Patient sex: M
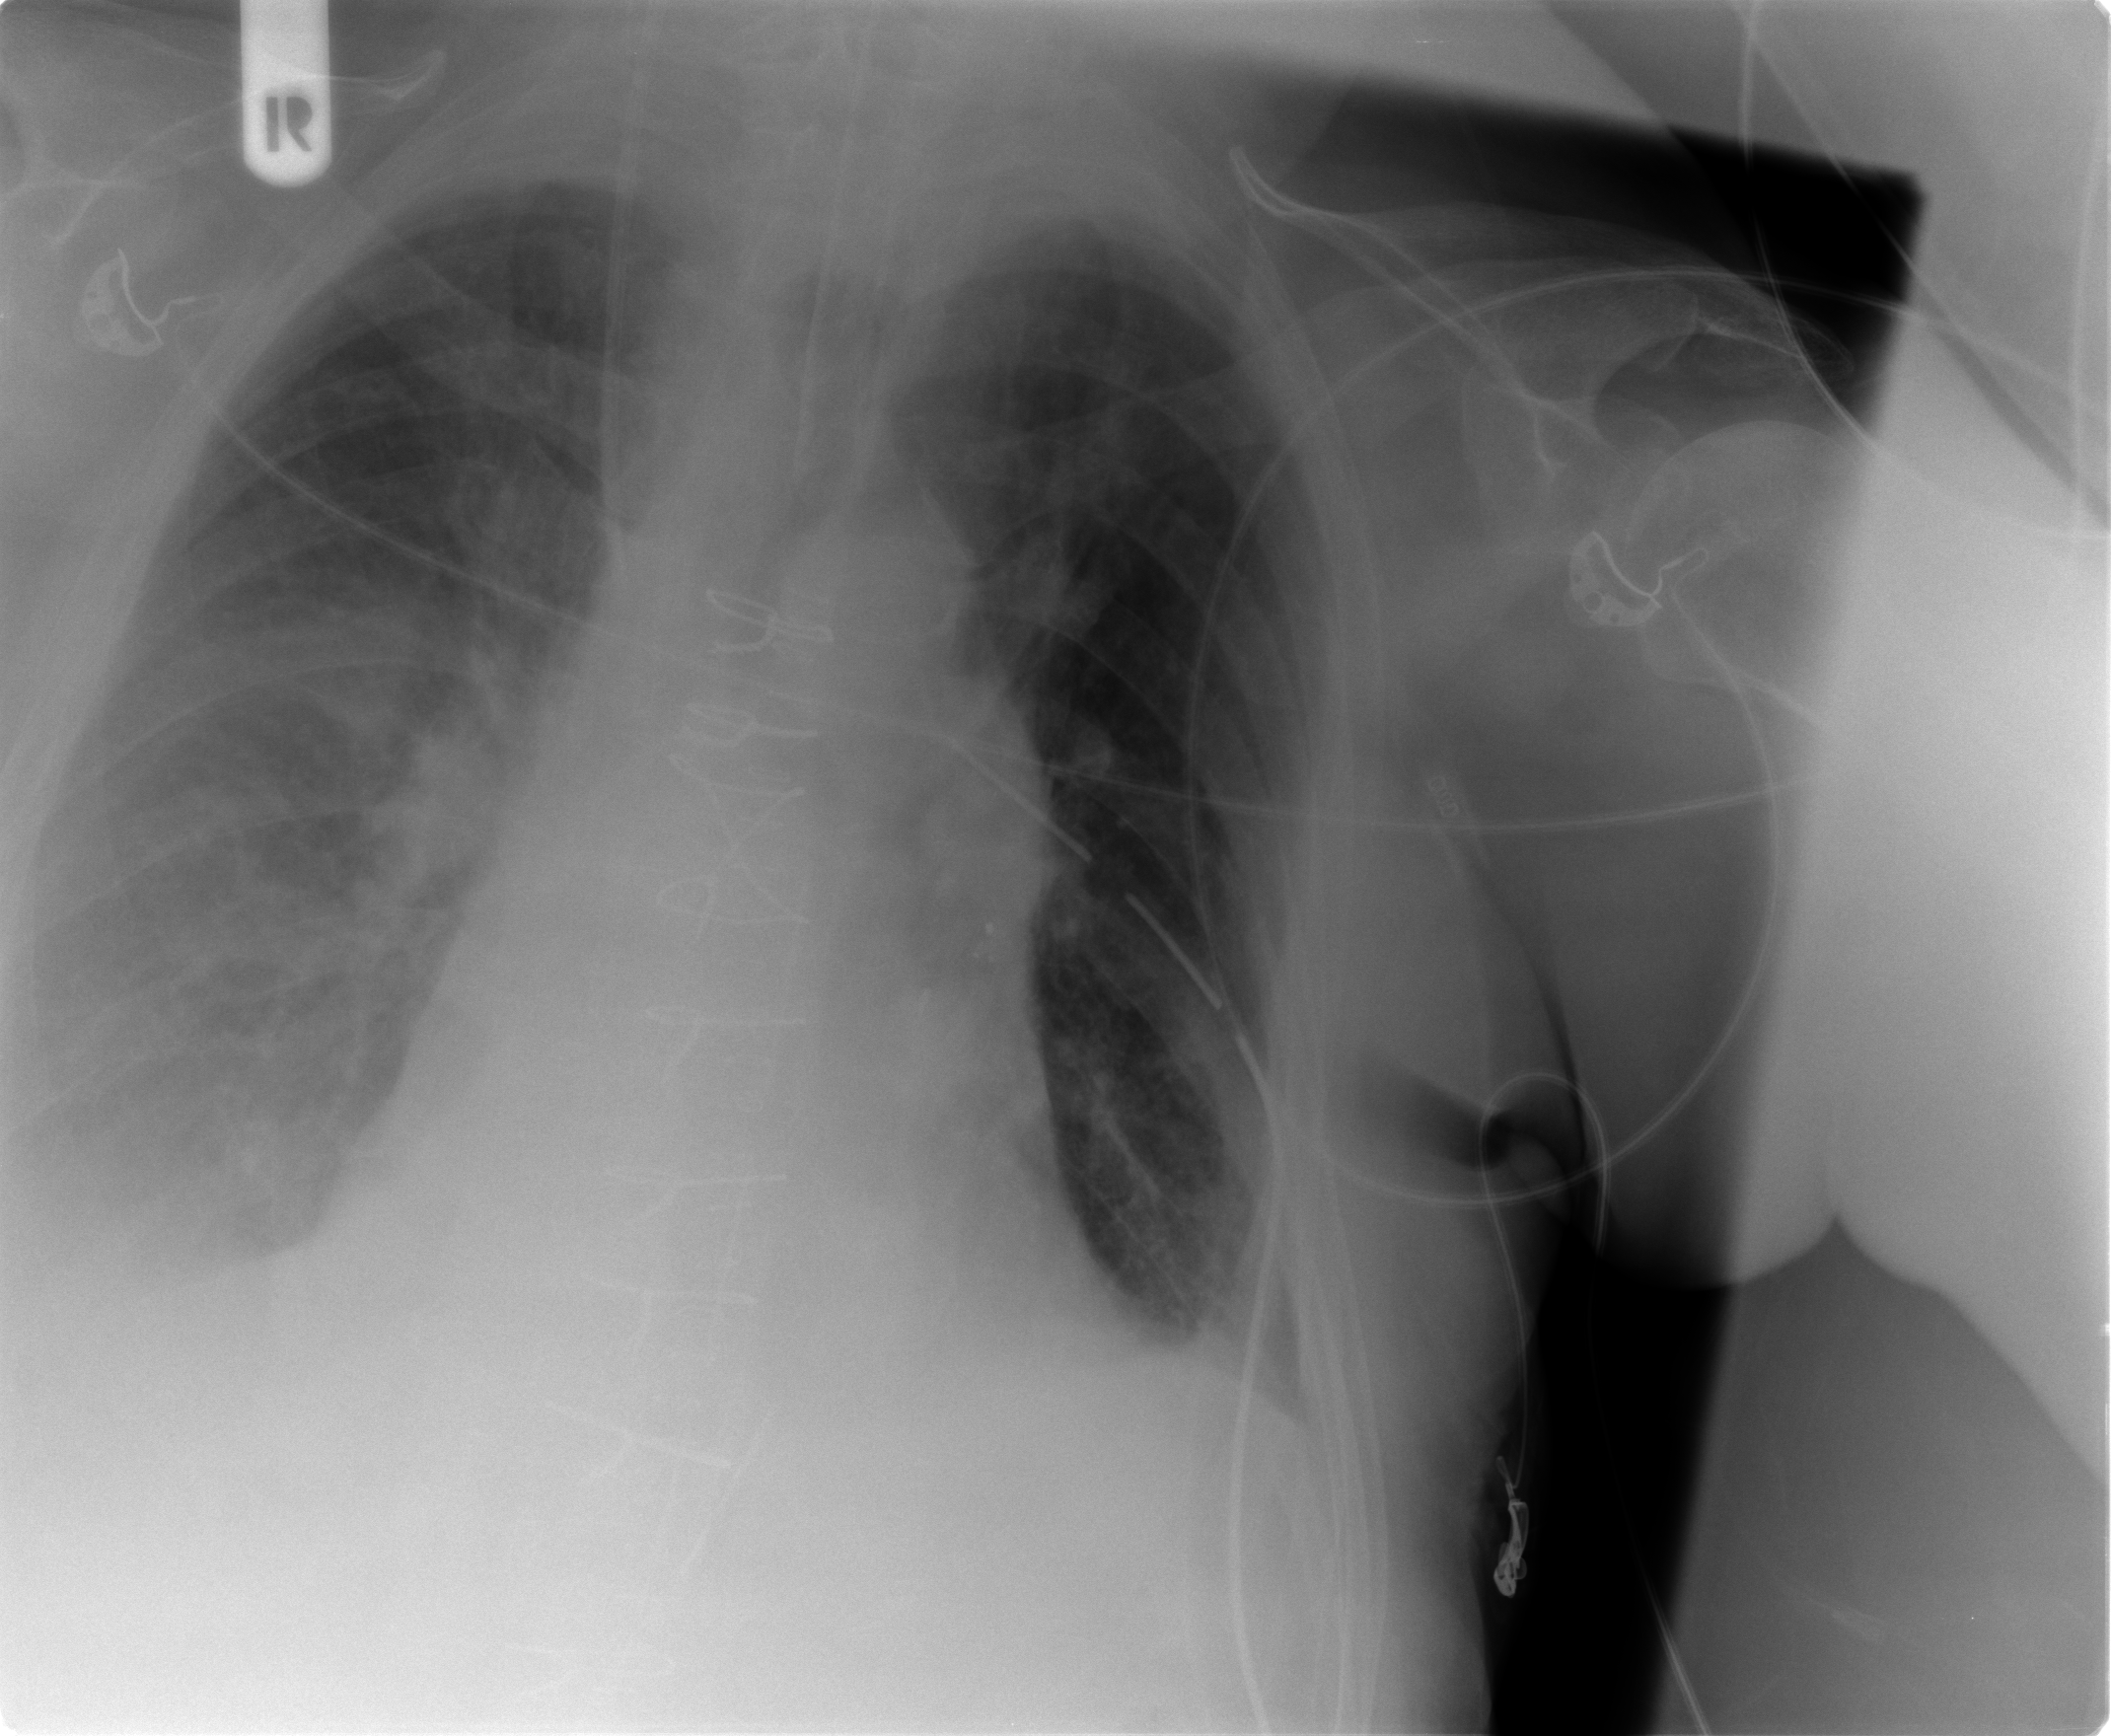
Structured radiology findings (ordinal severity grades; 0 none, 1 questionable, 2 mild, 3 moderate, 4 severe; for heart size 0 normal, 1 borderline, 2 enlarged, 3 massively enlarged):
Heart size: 1
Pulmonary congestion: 1
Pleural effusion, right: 2
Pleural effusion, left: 0
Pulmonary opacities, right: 2
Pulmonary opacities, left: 0
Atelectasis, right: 2
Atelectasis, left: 2